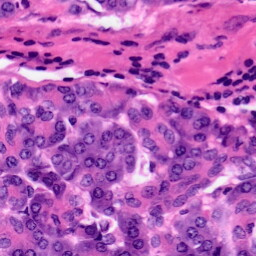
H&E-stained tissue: Pancreatic